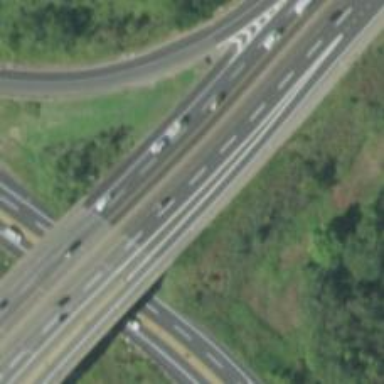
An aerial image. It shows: Motorway bridge.